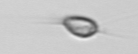
Label: Acanthoica_quattrospina